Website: apple
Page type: account-selection
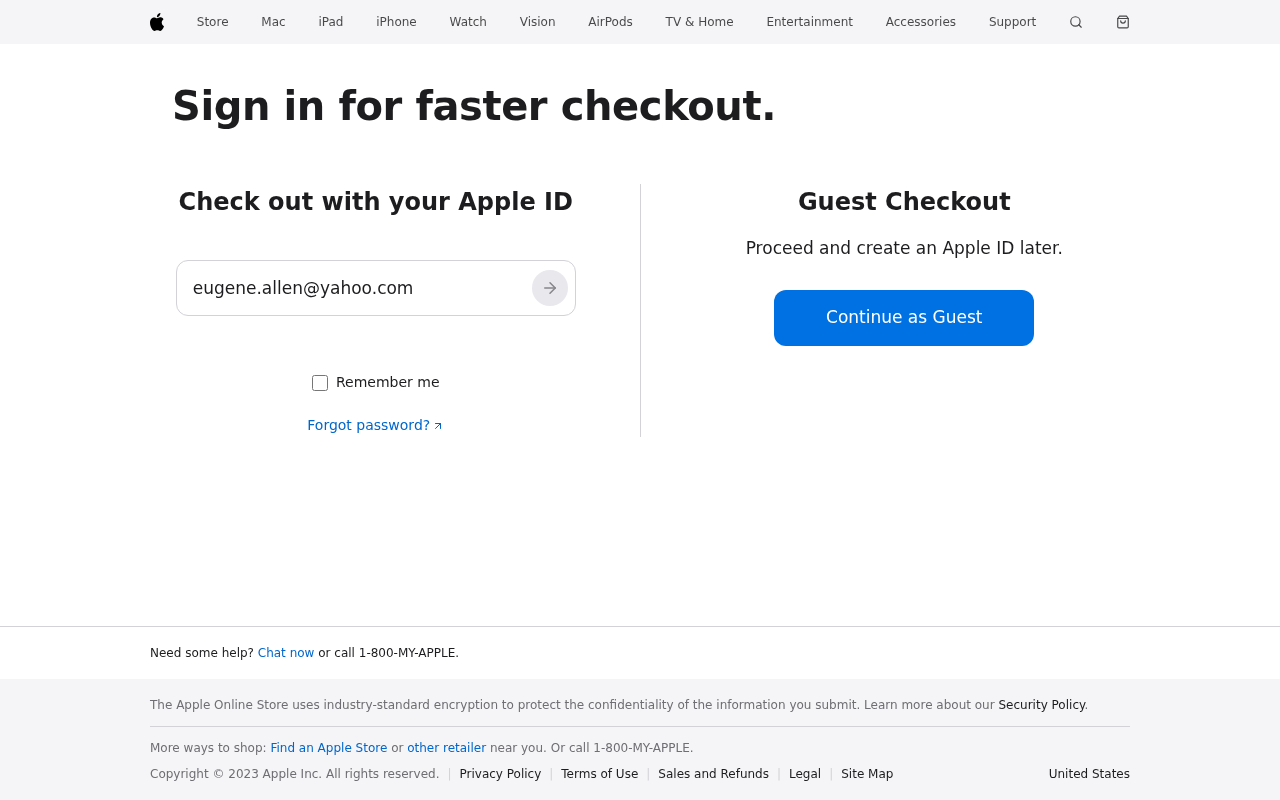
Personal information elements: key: PII_EMAIL
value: eugene.allen@yahoo.com